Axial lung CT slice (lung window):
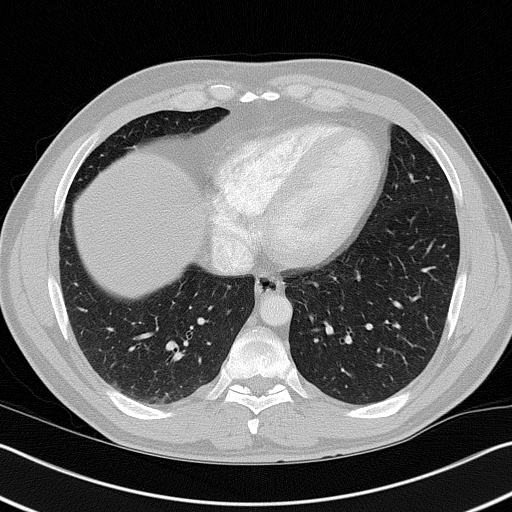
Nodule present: no